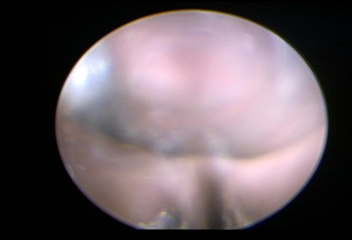
Modality: WLC
Class: Normal mucosa
Bladder cancer association: No